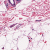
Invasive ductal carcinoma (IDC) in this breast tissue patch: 0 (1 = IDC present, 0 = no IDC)